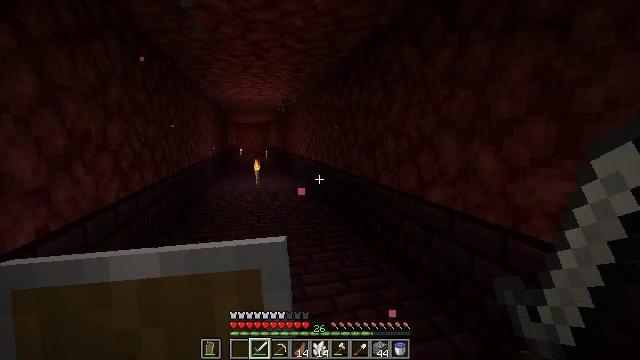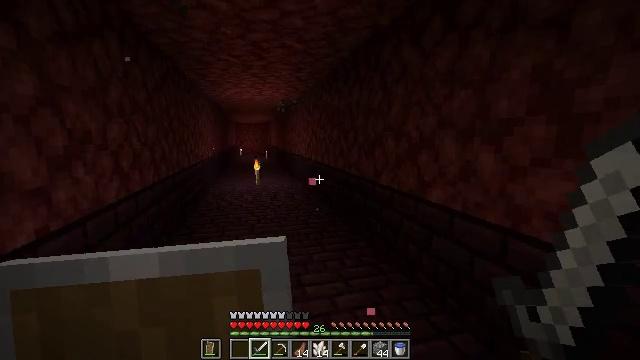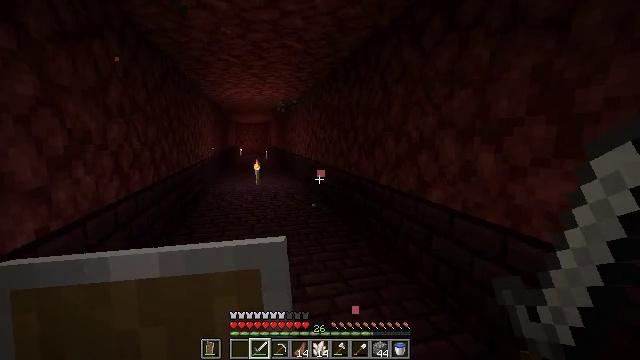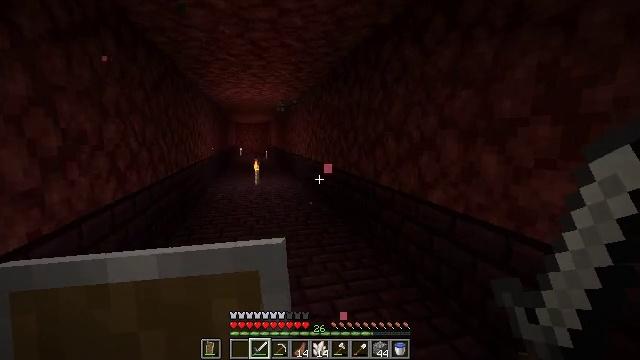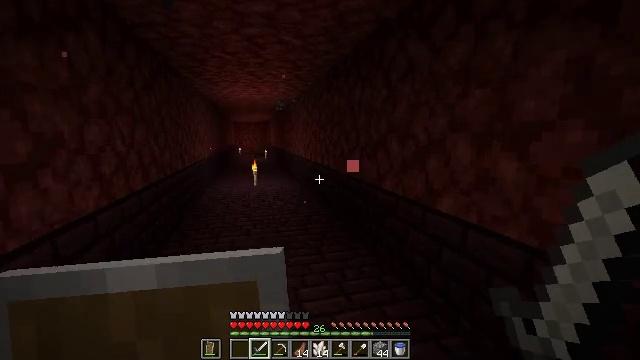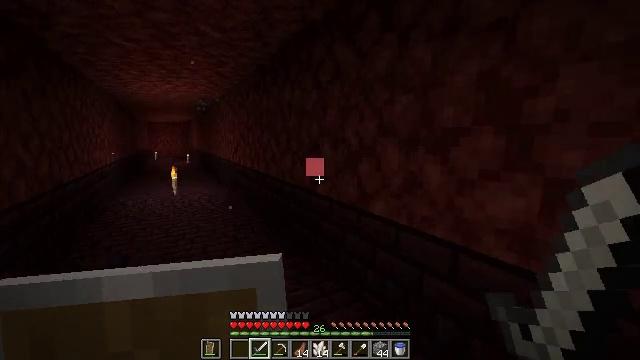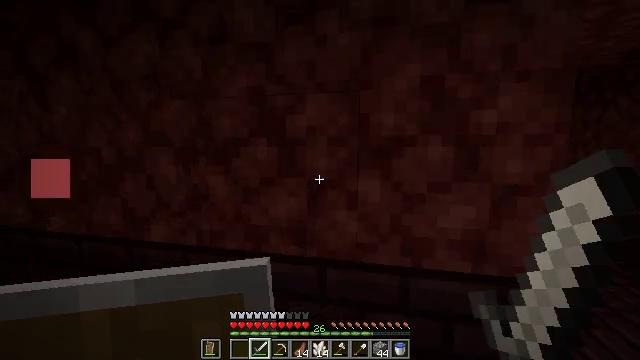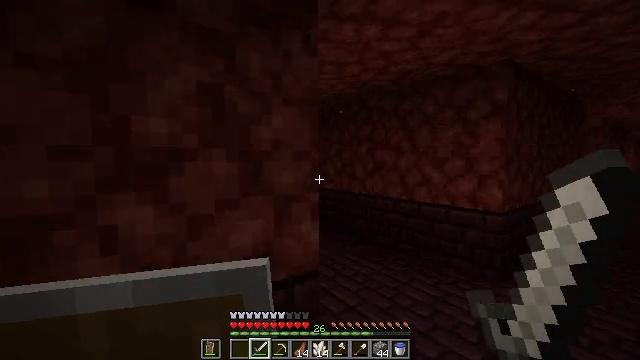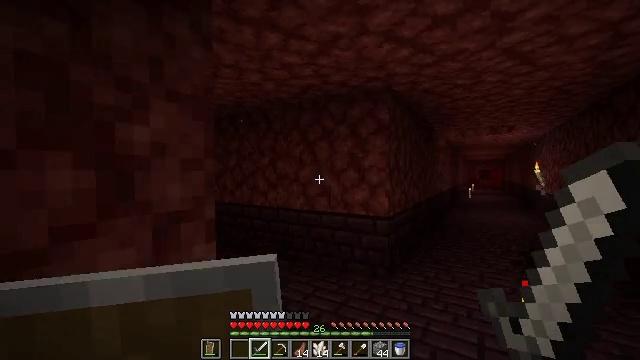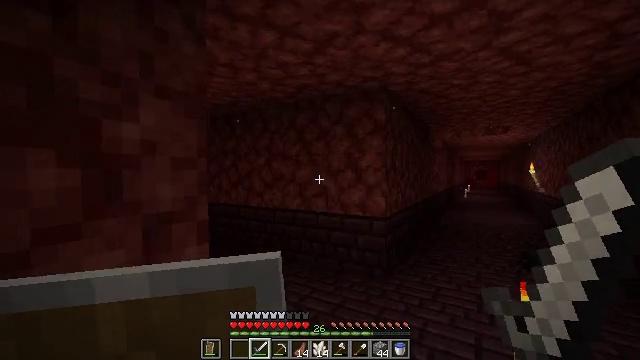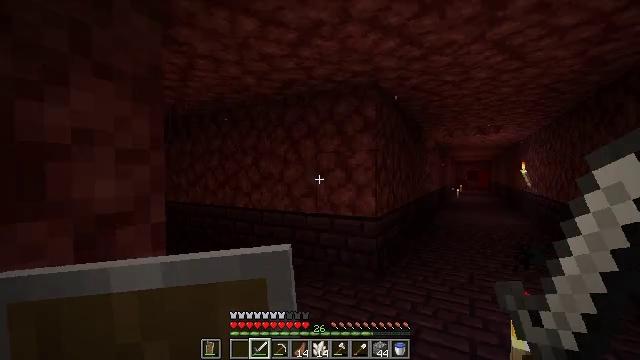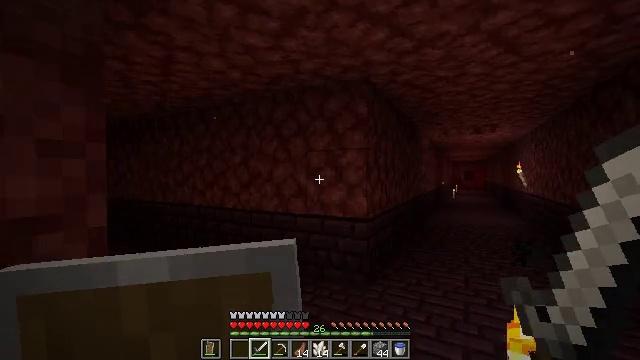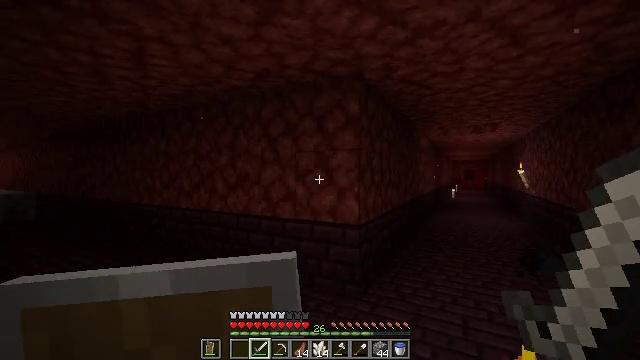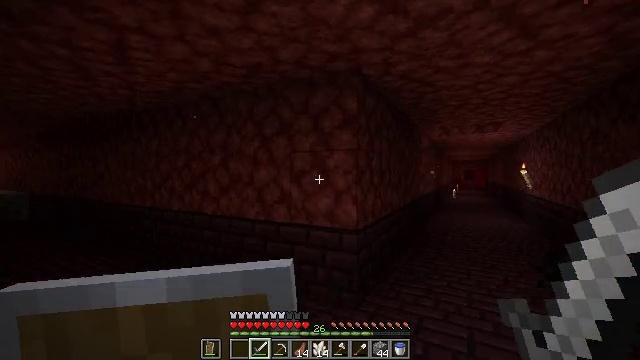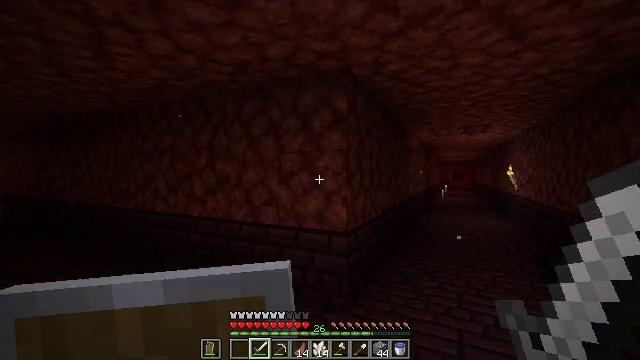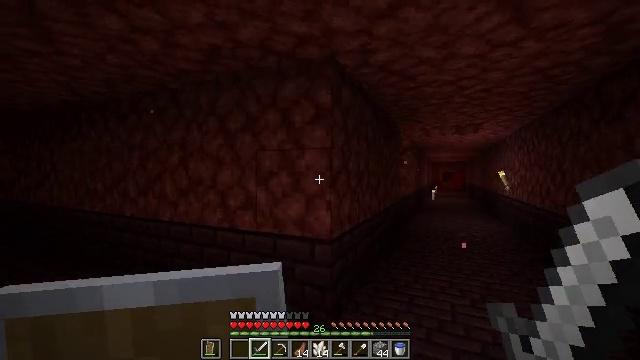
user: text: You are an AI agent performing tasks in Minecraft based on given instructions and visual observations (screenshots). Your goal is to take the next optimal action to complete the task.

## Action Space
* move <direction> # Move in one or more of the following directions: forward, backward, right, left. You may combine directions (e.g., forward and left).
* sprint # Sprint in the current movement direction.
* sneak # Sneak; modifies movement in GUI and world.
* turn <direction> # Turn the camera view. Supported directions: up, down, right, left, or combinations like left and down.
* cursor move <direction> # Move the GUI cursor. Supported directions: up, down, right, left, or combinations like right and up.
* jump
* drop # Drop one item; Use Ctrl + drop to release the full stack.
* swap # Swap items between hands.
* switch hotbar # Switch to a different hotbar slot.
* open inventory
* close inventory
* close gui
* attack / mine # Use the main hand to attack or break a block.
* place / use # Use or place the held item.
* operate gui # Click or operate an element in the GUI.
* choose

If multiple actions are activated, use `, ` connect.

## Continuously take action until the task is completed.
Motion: motion action
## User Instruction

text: Put out the fire.
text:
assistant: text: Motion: no_op
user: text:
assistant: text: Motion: no_op
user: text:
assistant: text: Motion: move forward
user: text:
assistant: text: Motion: move forward
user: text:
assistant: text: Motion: move forward, turn right
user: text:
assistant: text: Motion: move forward, turn right and up
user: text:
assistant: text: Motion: move forward, turn right and up
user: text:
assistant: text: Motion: move forward and move right, turn right and up
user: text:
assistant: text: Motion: move forward and move right
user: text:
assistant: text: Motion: move forward and move right, turn right
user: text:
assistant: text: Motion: move forward and move right
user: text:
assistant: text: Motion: move forward
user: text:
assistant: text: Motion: move forward
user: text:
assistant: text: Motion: move forward, turn right
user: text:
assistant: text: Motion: move forward and move right, turn right
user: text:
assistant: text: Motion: move forward and move right
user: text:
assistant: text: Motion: move forward and move right
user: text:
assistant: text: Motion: move forward and move right, turn left and down
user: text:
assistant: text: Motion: move forward and move right, turn left
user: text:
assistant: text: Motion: move forward and move right, turn left and up
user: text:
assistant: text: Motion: turn left
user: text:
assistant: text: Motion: no_op
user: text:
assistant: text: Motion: no_op
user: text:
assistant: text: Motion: no_op
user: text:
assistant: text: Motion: no_op
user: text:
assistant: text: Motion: no_op
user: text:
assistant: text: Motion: no_op
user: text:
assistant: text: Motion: no_op
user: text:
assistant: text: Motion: no_op
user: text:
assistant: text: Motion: no_op